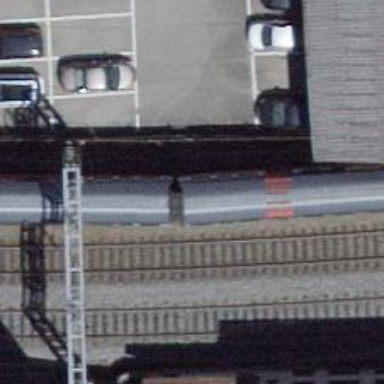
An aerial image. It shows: Single-track railway with electrified contact lines.